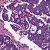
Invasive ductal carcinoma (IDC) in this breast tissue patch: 0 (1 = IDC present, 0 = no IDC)